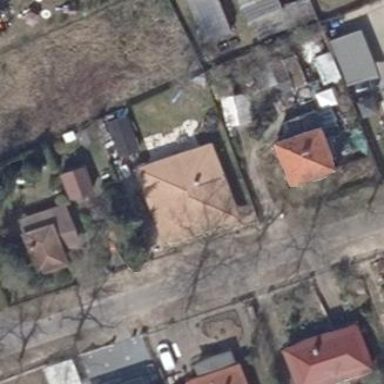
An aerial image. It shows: Hipped roof house.